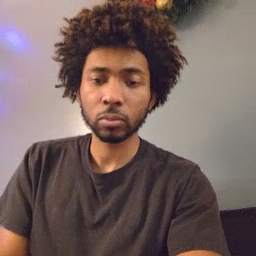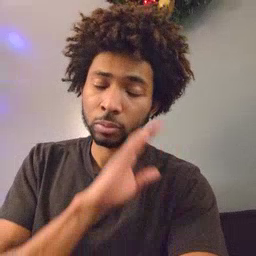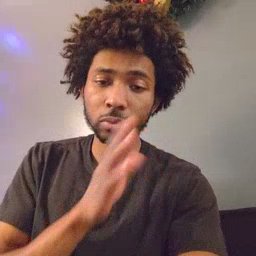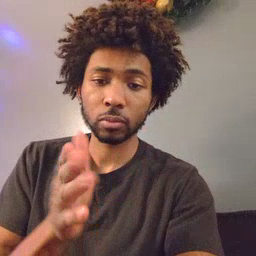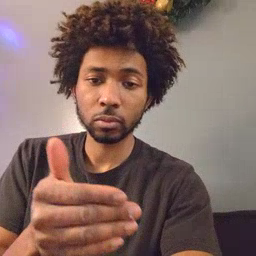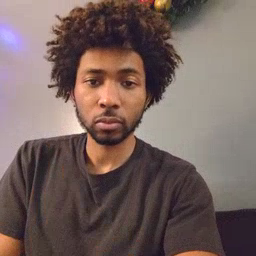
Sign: bedroom